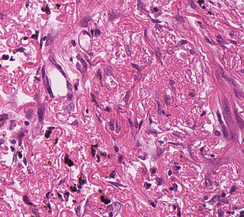
Tumor epithelial tissue: no
Tumor-associated stroma tissue: yes
Normal tissue: no